Field crop: maize
Growth stage: 2
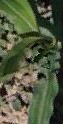
Species: maize